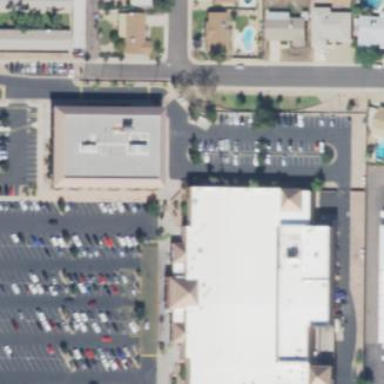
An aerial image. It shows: Supermarket located in building.